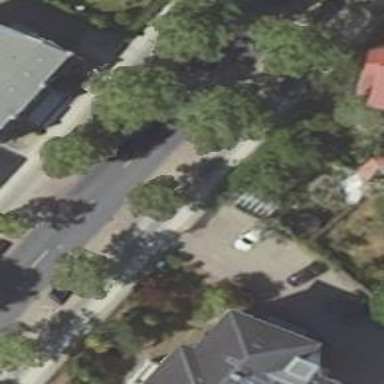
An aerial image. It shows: Avenue lined with deciduous broadleaved trees.